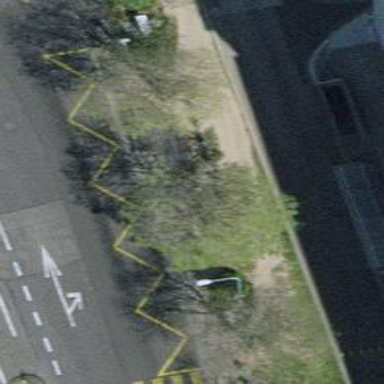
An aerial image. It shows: Asphalt sidewalk with platform for public transport. The platform has shelter.